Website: walmart
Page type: customer-info-address
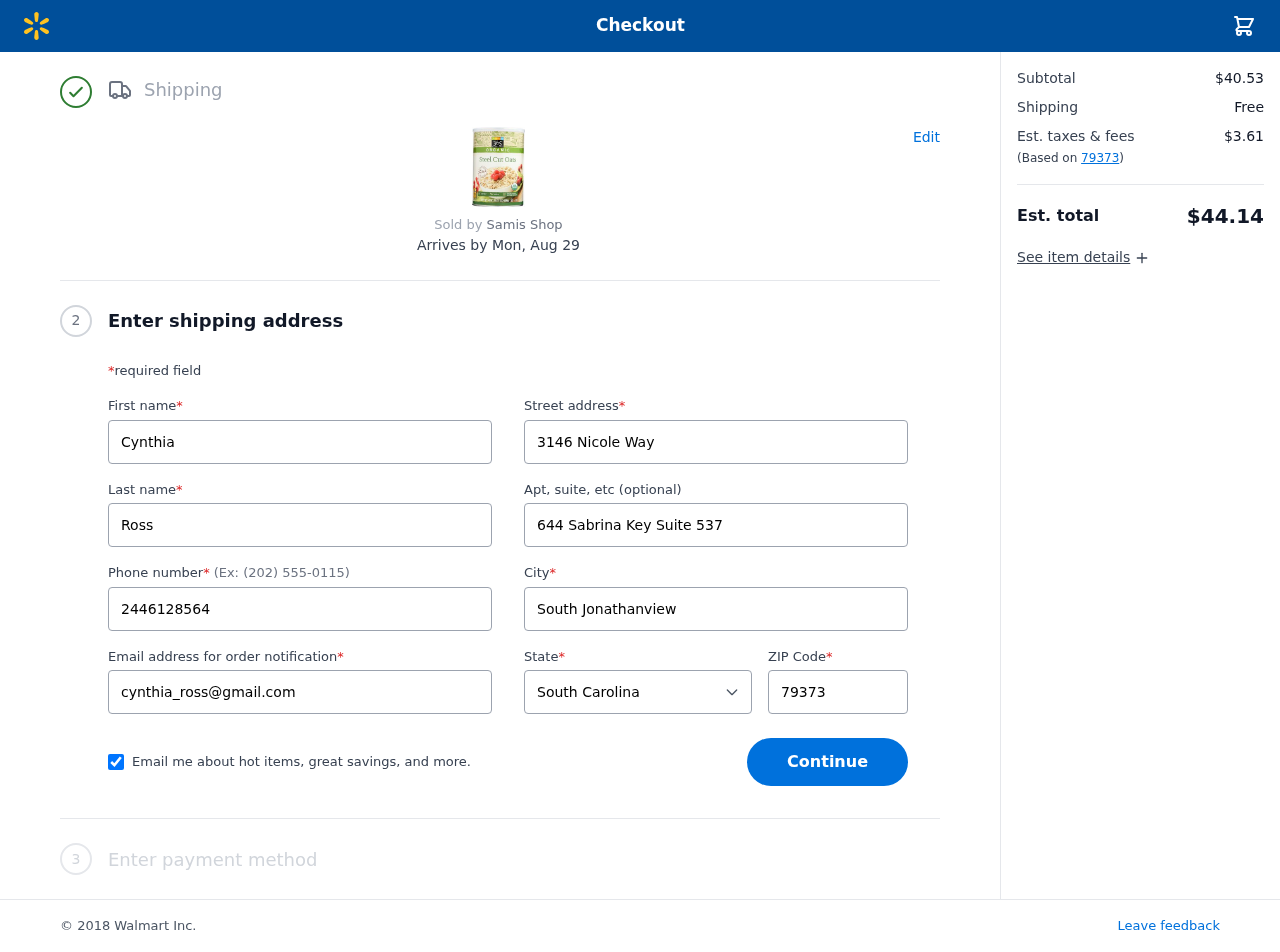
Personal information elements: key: PII_CITY
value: South Jonathanview
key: PII_EMAIL
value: cynthia_ross@gmail.com
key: PII_FIRSTNAME
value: Cynthia
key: PII_LASTNAME
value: Ross
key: PII_PHONE
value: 2446128564
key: PII_POSTCODE
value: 79373
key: PII_STATE
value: South Carolina
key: PII_STREET
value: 3146 Nicole Way
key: PII_STREET2
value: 644 Sabrina Key Suite 537
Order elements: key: ORDER_DELIVERY_DATE
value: Mon, Aug 29
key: ORDER_SUBTOTAL
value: $40.53
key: ORDER_SHIPPING_COST
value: Free
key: ORDER_TAX
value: $3.61
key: ORDER_TOTAL
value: $44.14